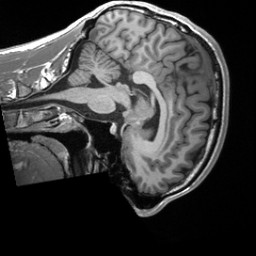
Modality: T1w
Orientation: sagittal
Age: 27
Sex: male
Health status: healthy
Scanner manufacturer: siemens
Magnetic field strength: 3 T
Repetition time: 2 s
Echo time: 0.00232 s